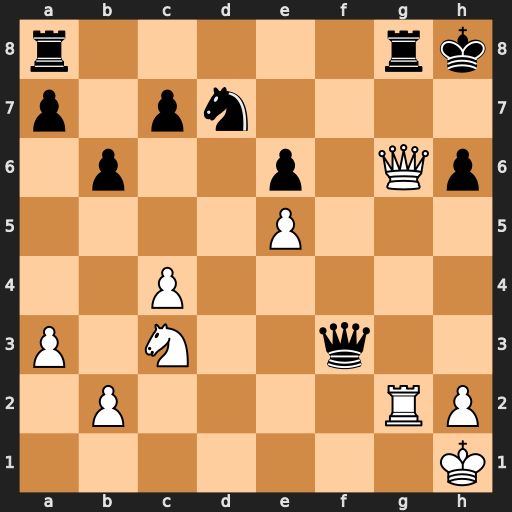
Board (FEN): r5rk/p1pn4/1p2p1Qp/4P3/2P5/P1N2q2/1P4RP/7K
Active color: w
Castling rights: -
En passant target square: -
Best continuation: Qxh6#